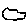
Label: cloud